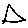
Label: triangle